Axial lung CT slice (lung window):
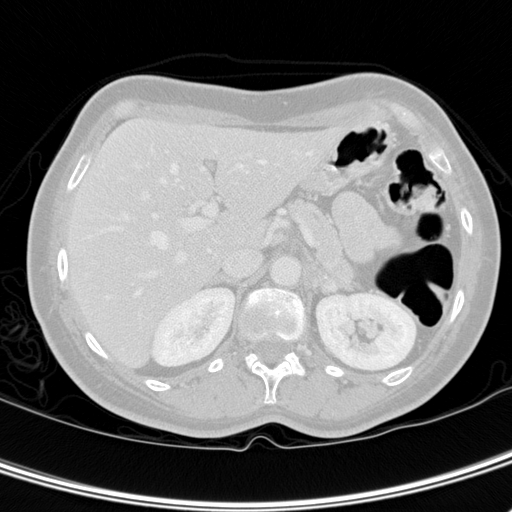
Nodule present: no